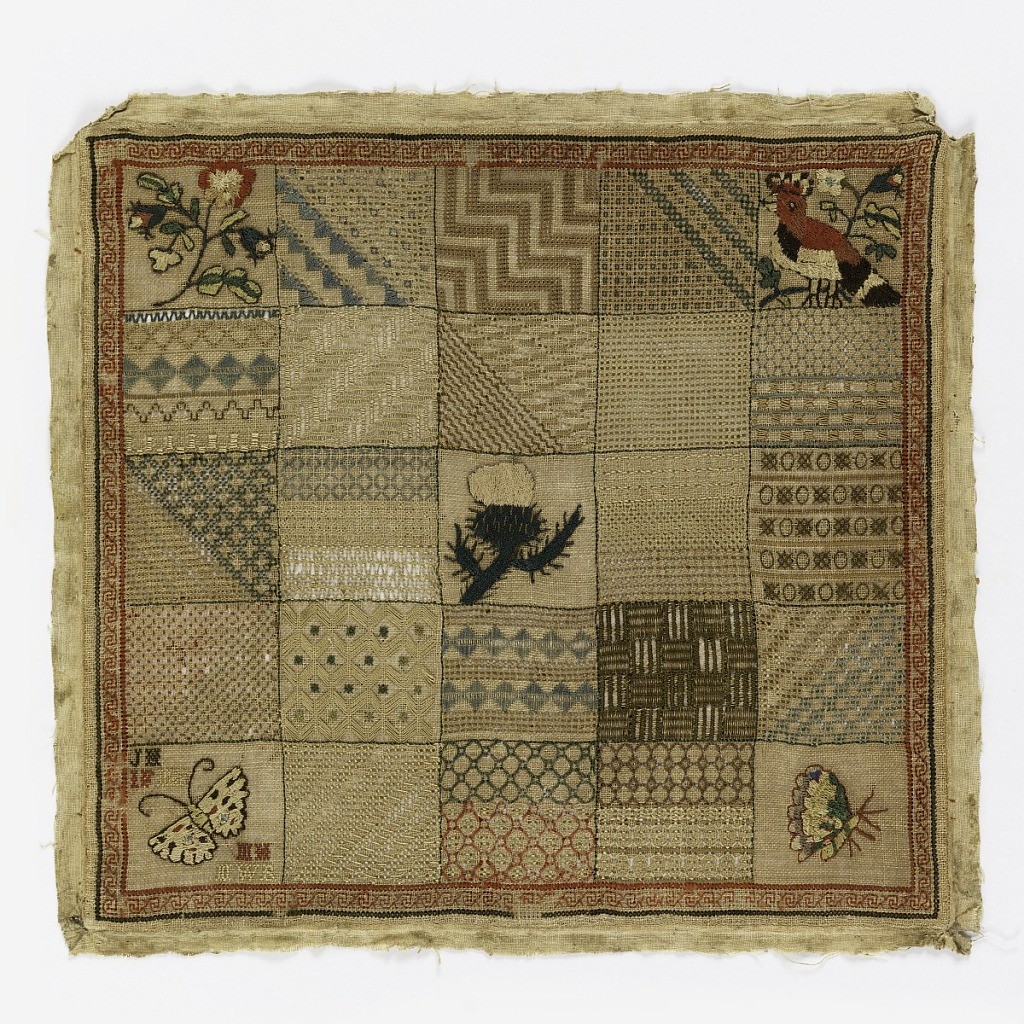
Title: Sampler
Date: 18th century
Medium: silk embroidery, linen foundation Technique: crewel, double running, satin, stem and drawnwork stitches on plain weave
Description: Twenty-five squares with embroidery. Twenty in geometric patterns, two with butterflies, one with roses, one with flowers, and center one with thistle.